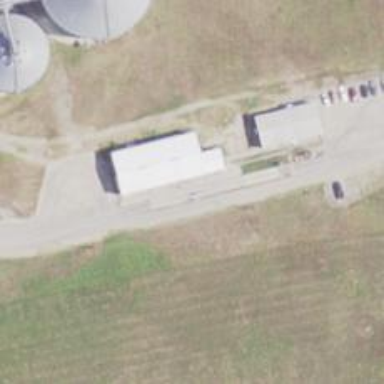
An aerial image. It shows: Weighbridge facility.